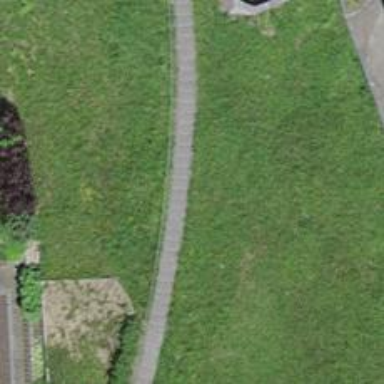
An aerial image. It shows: Road with steps.